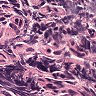
Metastatic tissue present: no